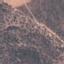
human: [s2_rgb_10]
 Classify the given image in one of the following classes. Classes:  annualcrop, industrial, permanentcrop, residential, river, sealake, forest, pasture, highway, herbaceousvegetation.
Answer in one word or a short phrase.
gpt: HerbaceousVegetation